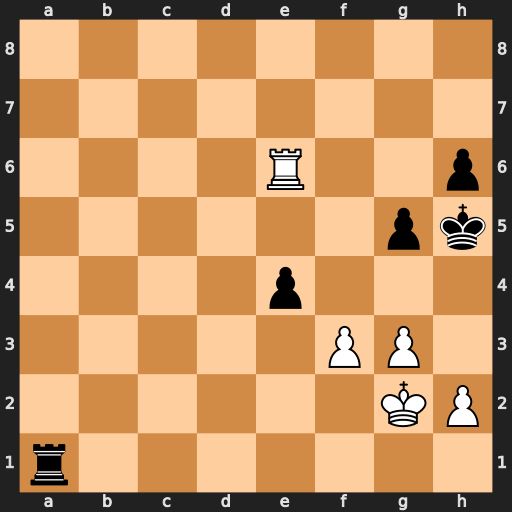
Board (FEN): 8/8/4R2p/6pk/4p3/5PP1/6KP/r7
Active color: w
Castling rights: -
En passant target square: -
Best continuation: g4+ Kh4 Rxh6#